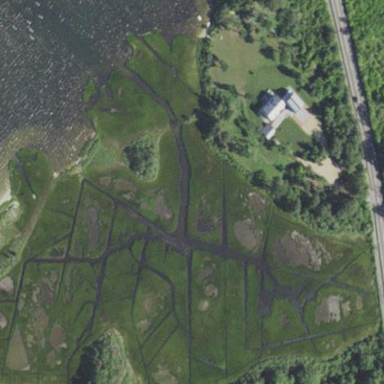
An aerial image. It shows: Saltmarsh wetland.